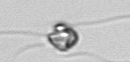
Label: flagellate_morphotype1